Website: lowes
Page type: billing-address
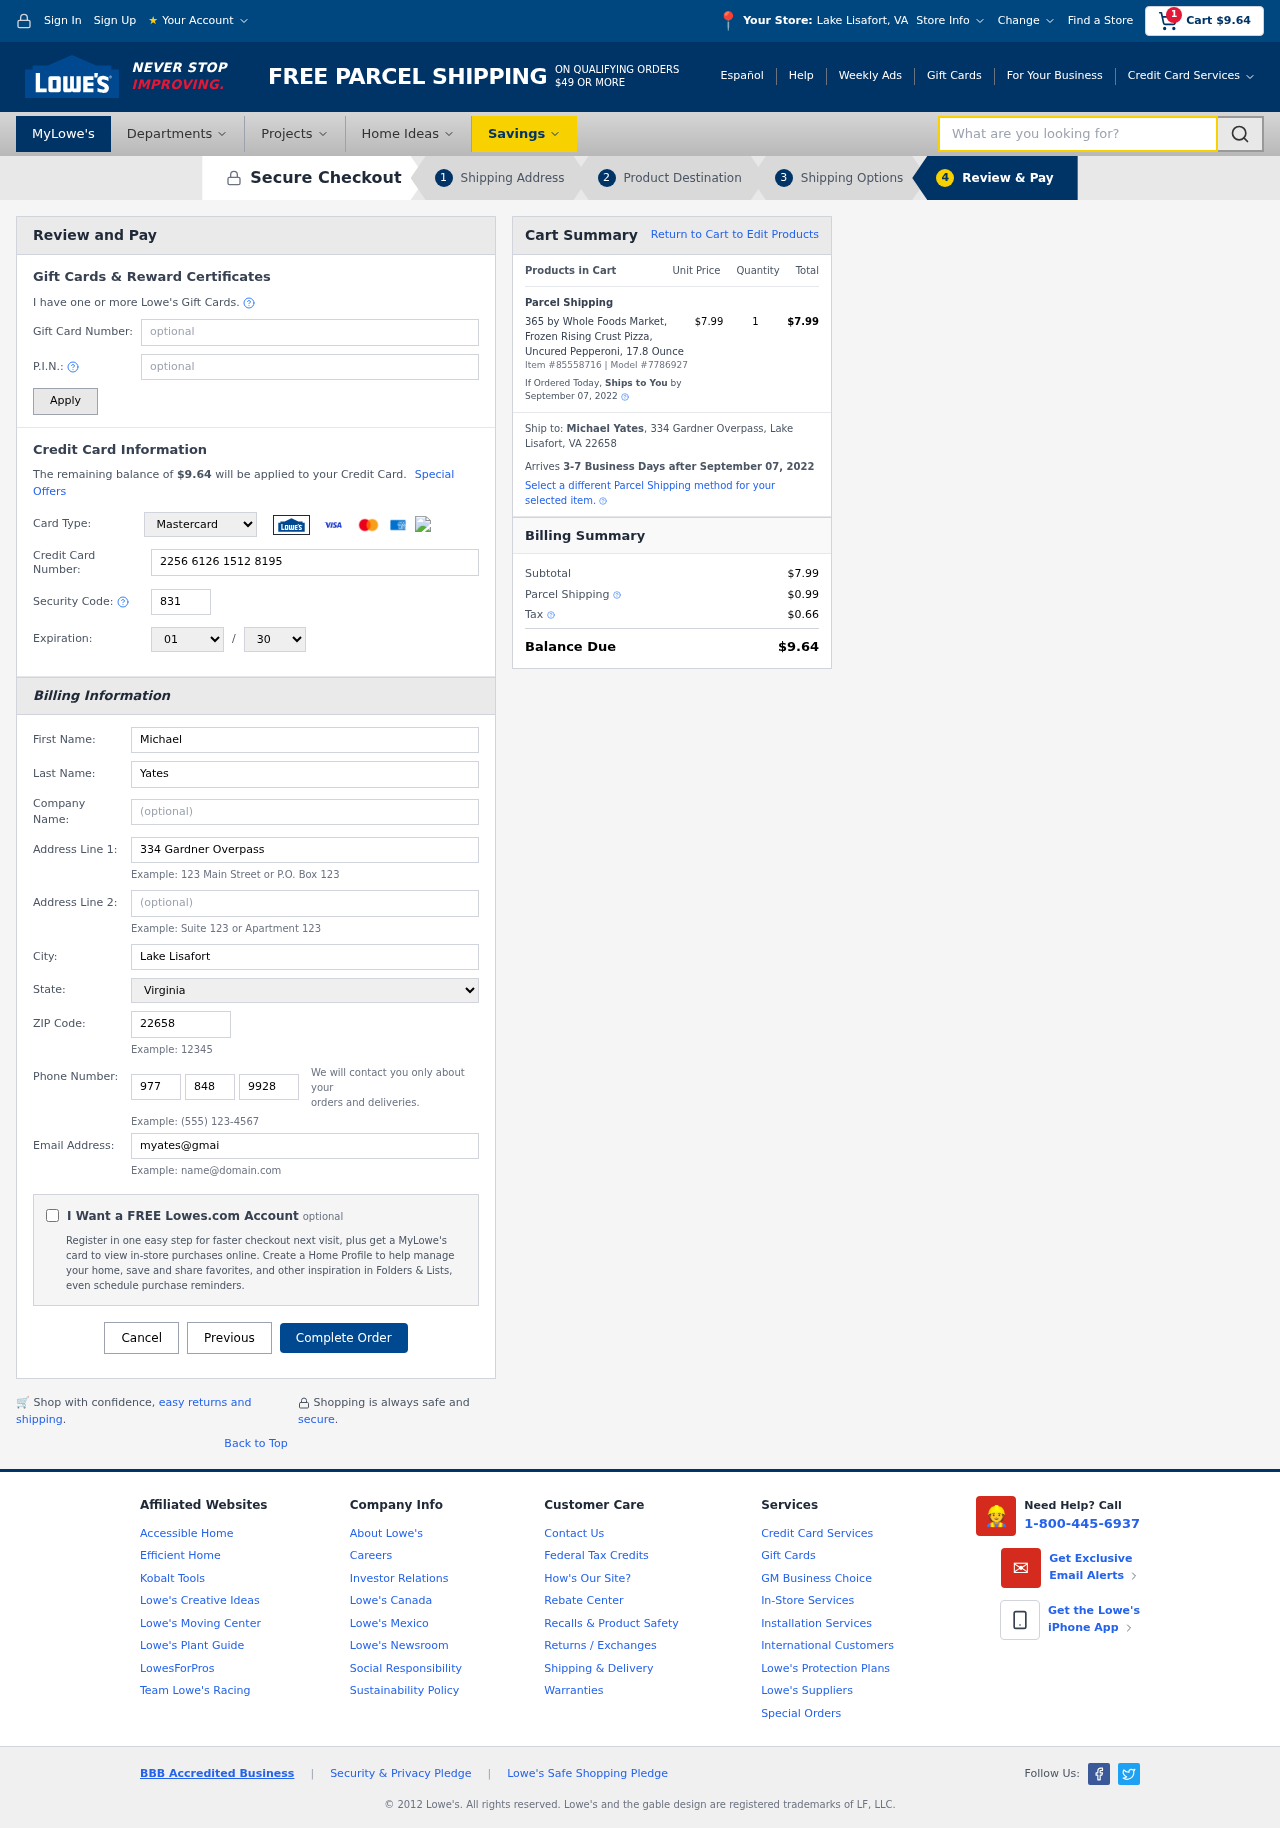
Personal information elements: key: PII_CARD_CVV
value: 831
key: PII_CARD_EXPIRY_MONTH
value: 01
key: PII_CARD_EXPIRY_YEAR
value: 30
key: PII_CARD_NUMBER
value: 2256 6126 1512 8195
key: PII_CARD_TYPE
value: Mastercard
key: PII_CITY
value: Lake Lisafort
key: PII_CITY_STATE
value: Lake Lisafort, VA
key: PII_EMAIL
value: myates@gmail.com
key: PII_FIRSTNAME
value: Michael
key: PII_FULLNAME
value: Michael Yates
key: PII_LASTNAME
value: Yates
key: PII_PHONE_AREA
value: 977
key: PII_PHONE_PREFIX
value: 848
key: PII_PHONE_SUFFIX
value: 9928
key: PII_POSTCODE
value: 22658
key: PII_STATE
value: Virginia
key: PII_STREET
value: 334 Gardner Overpass
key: PII_CITY_STATE_ZIP
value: Lake Lisafort, VA 22658
Product elements: key: PRODUCT1_NAME
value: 365 by Whole Foods Market, Frozen Rising Crust Pizza, Uncured Pepperoni, 17.8 Ounce
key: PRODUCT1_PRICE
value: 7.99
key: PRODUCT1_QUANTITY
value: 1
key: PRODUCT_ITEM_NUMBER
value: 85558716
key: PRODUCT_MODEL_NUMBER
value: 7786927
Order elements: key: ORDER_SUBTOTAL
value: $9.64
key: ORDER_TOTAL
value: $9.64
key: ORDER_SHIPPING_DATE
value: September 07, 2022
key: ORDER_SUBTOTAL
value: $7.99
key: ORDER_DELIVERY_DATE
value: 3-7 Business Days after September 07, 2022
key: ORDER_SHIPPING_DATE2
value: September 07, 2022
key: ORDER_SUBTOTAL2
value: $7.99
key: ORDER_SHIPPING_COST
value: $0.99
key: ORDER_TAX
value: $0.66
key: ORDER_TOTAL2
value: $9.64
Search elements: key: HEADER_SEARCH
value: What are you looking for?